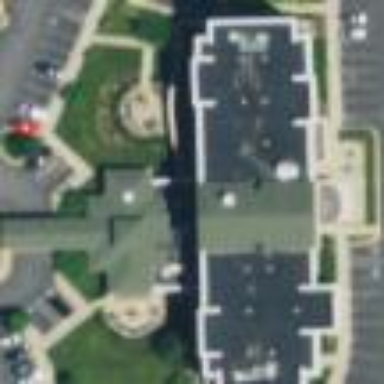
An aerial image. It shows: Hotel building.